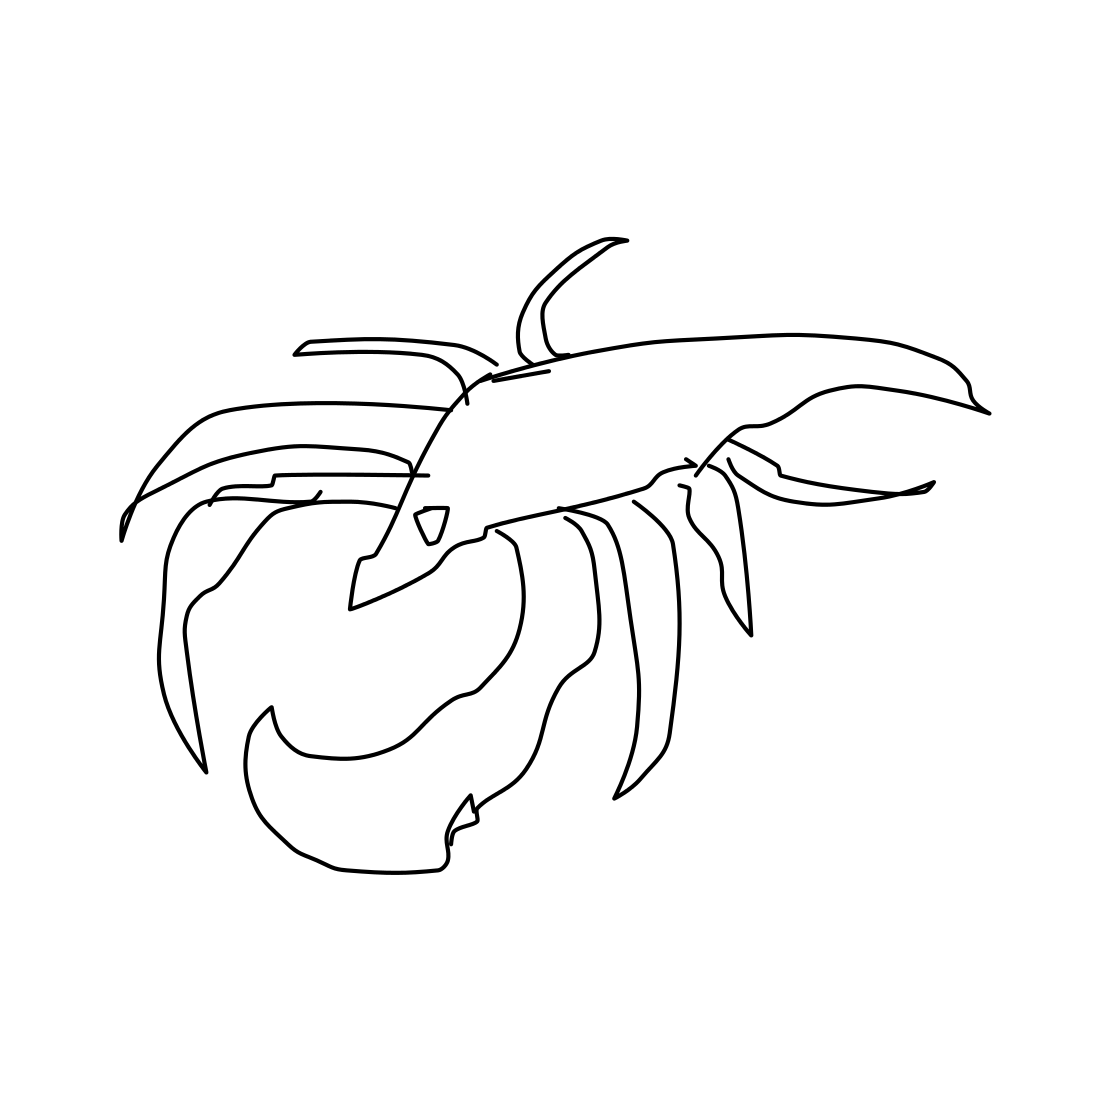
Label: lobster